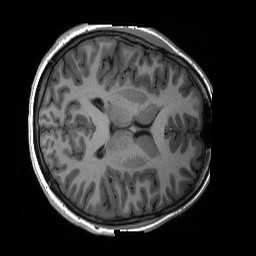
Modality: T1w
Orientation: axial
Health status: ill
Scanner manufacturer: siemens
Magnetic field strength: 3 T
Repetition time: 2.3 s
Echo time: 0.00226 s